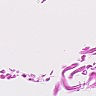
Metastatic tissue present: no